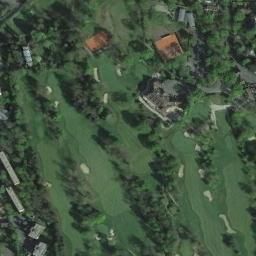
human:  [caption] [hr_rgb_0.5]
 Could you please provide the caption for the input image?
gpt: There are several rows of trees on this lawn .

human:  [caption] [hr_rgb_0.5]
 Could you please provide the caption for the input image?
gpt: There are a few bunkers and a lot of trees and buildings on the large green lawn on the golf course .

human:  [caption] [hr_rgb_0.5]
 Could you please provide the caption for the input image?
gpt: The golf course has some fairways, Barrier trees and sandpits and some houses are also in the golf course .

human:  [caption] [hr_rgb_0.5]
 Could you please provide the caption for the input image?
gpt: Many buildings are beside the golf course .

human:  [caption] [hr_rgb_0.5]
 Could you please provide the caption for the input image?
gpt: There are many bunkers and two brown buildings on the golf course .